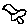
Label: bird